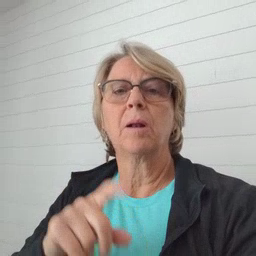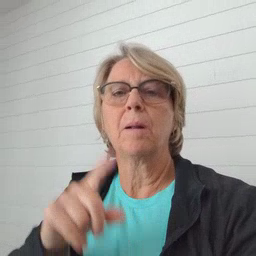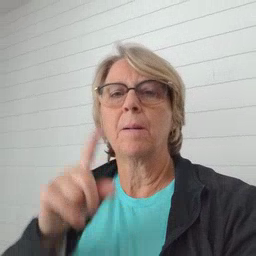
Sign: doll